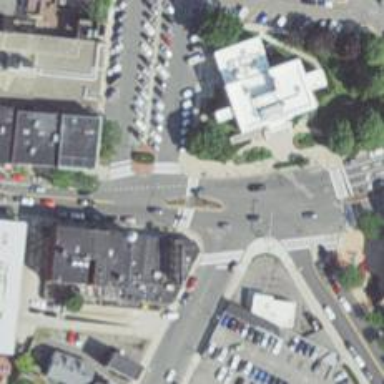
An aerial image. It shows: Marked crossing on footway with traffic island.